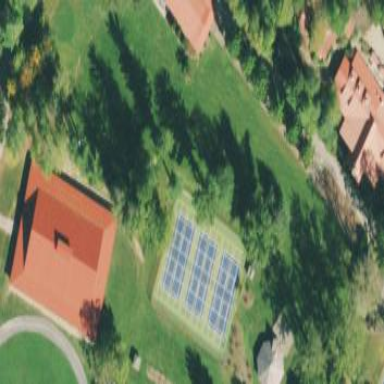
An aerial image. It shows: Tennis court on the leisure land pitch.